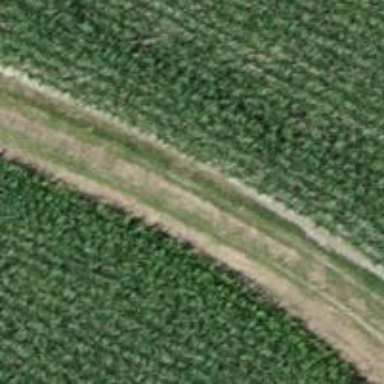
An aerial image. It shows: Track with grade 2 gravel surface.